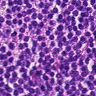
Metastatic tissue present: no